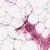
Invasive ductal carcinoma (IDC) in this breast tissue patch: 0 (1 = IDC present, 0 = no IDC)